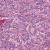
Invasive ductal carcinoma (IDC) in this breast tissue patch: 1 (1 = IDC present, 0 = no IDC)